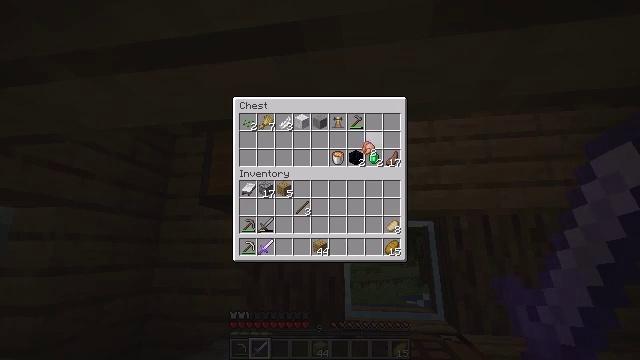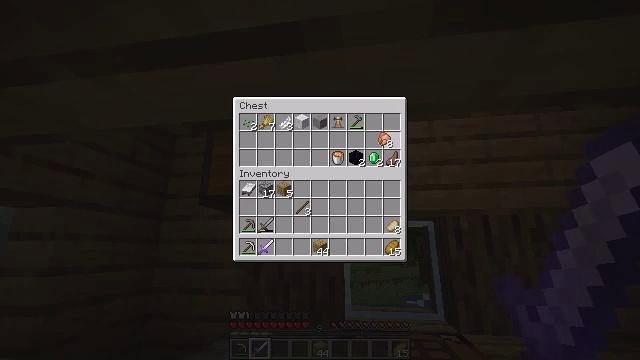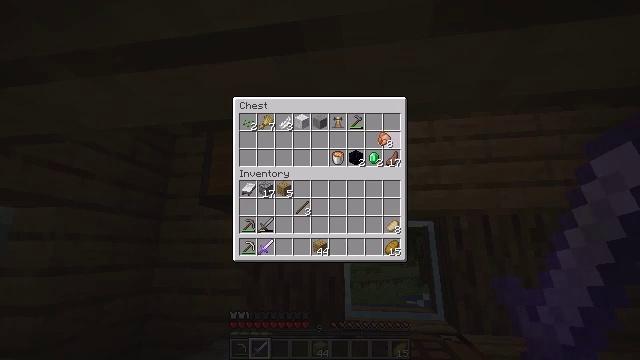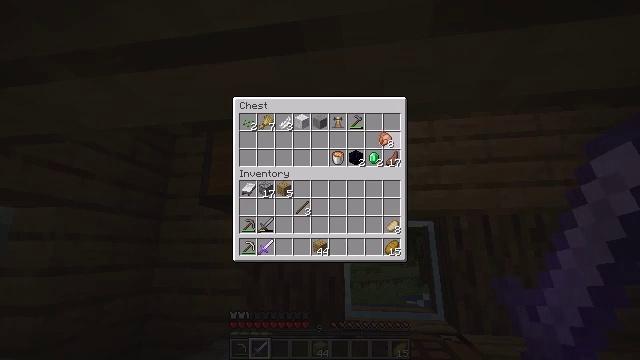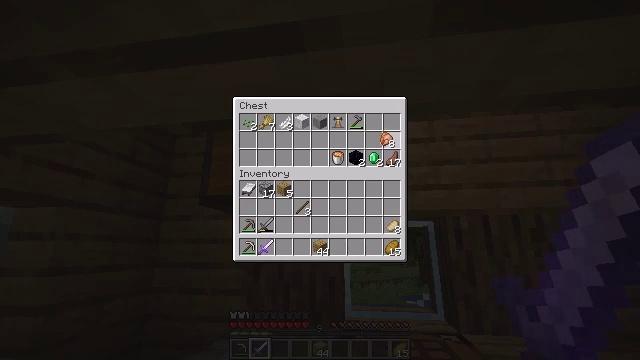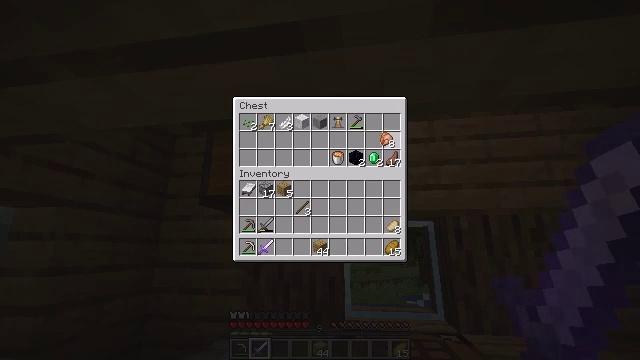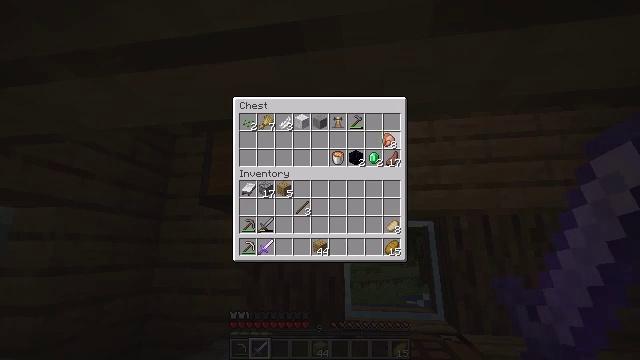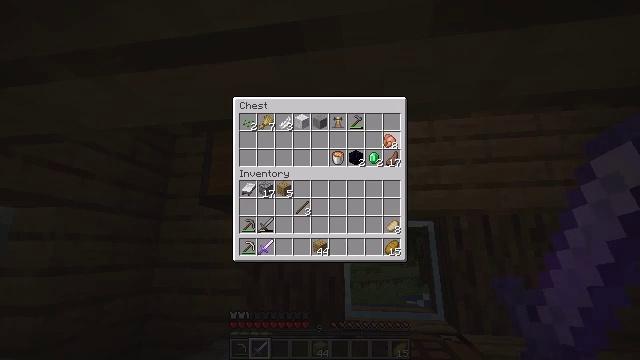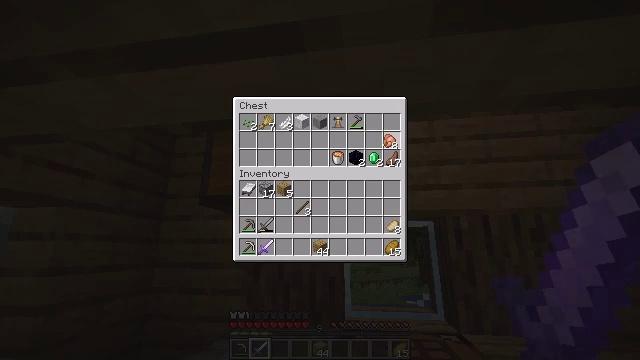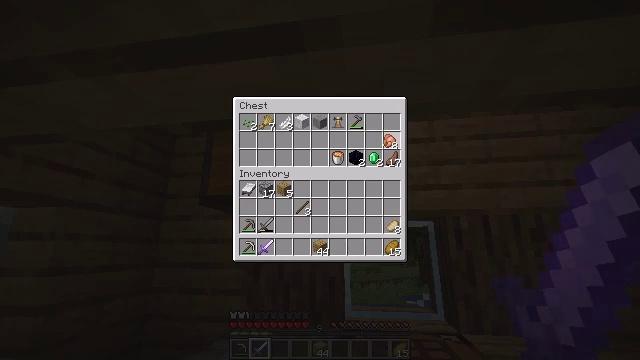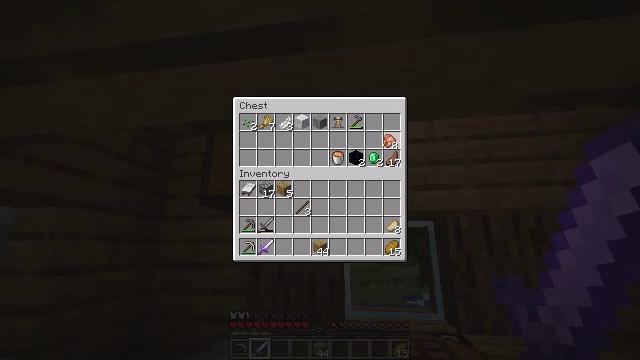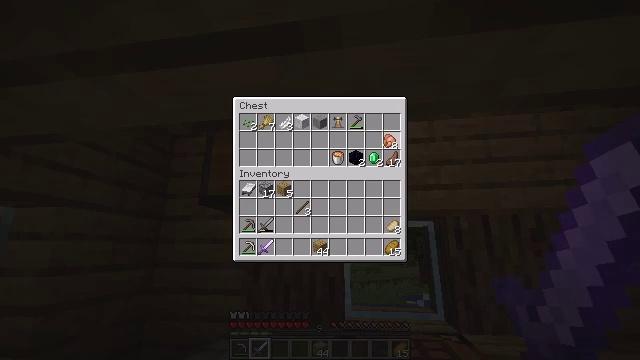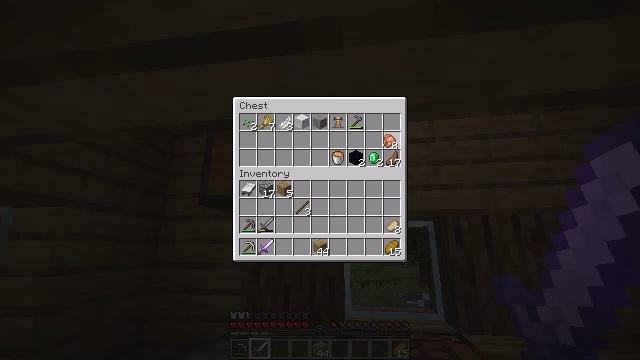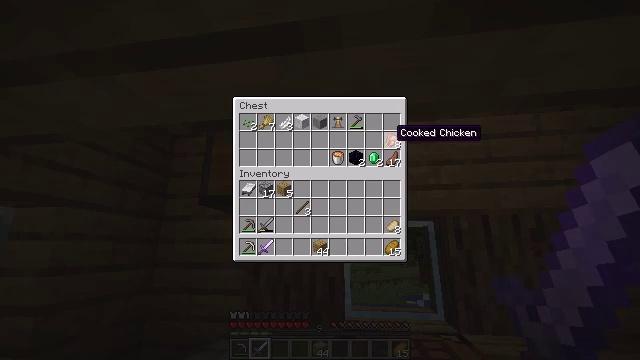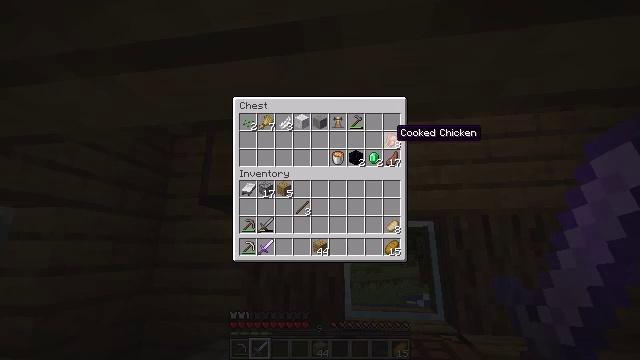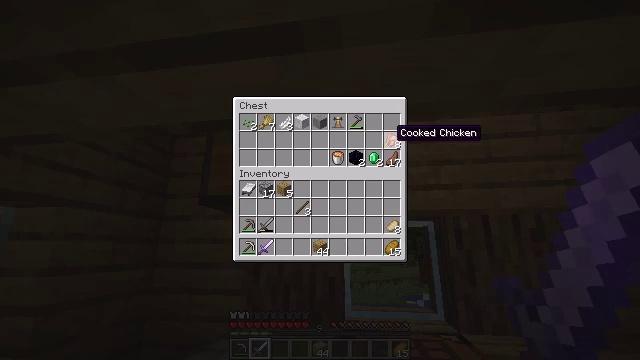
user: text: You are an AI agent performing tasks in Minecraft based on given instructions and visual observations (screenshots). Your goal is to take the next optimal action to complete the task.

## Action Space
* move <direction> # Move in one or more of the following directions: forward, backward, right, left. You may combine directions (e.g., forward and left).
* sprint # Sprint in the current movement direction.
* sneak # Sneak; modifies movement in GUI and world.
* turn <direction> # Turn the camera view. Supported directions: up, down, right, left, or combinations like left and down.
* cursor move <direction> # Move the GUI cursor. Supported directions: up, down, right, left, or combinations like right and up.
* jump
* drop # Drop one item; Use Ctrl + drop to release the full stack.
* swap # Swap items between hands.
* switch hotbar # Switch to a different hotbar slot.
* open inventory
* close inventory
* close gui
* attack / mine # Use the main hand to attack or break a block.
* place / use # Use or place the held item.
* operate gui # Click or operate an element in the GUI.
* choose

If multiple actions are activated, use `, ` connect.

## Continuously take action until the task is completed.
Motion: motion action
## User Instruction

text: Remove layers of soul soil.
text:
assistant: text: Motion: cursor move right and up
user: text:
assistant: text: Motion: no_op
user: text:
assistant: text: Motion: no_op
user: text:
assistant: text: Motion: no_op
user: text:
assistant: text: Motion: no_op
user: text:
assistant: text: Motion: no_op
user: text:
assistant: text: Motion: no_op
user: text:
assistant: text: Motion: no_op
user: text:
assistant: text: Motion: no_op
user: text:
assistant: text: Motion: no_op
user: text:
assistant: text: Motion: operate gui
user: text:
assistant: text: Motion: operate gui
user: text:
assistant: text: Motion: no_op
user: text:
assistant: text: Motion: no_op
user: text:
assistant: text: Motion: no_op
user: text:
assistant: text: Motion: no_op
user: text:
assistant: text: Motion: no_op
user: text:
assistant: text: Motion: no_op
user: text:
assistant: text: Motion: no_op
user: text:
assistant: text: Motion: no_op
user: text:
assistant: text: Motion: operate gui
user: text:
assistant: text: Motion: operate gui
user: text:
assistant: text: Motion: cursor move down
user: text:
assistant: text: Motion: cursor move right and down
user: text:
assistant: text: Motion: cursor move down
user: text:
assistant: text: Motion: no_op
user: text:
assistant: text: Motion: cursor move left
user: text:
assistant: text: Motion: no_op
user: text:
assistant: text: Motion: no_op
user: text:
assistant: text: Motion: no_op